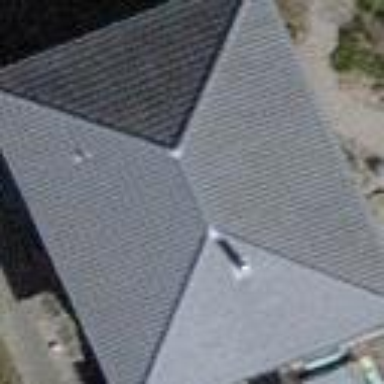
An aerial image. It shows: Building with tiled roof.